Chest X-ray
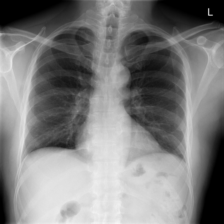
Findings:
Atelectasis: negative
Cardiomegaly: negative
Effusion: negative
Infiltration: negative
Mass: negative
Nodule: negative
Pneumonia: negative
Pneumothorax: negative
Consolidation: negative
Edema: negative
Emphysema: negative
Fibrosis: negative
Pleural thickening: negative
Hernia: negative